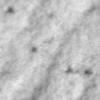
Label: no_change